Question: With reference to the following question: <URL>
I have solved the problem using the solution provided by Erik Aigner which is:
'''
NSData *data = ...;
NSUInteger capacity = [data length] * 2;
NSMutableString *stringBuffer = [NSMutableString stringWithCapacity:capacity];
const unsigned char *dataBuffer = [data bytes];
NSInteger i;
for (i=0; i<[data length]; ++i) {
[stringBuffer appendFormat:@"%02X", (NSUInteger)dataBuffer[i]];
}
'''
However, there is one small problem in that if there are extra zeros at the back, the string value would be different. For eg. if the hexa data is of a string @"3700000000000000", when converted using a scanner to integer:
'''
unsigned result = 0;
NSScanner *scanner = [NSScanner scannerWithString:stringBuffer];
[scanner scanHexInt:&result];
NSLog(@"INTEGER: %u",result);
'''
The result would be <PHONE>, which is incorrect. Shouldn't it be 55 as only the hexa 37 is taken?
So how do I get rid of the zeros?
Hi, thanks for clarifying my doubts. So what you're doing is to actually read the 64-bit integer directly from a byte pointer right? However I have another question. How do you actually cast NSData to a byte pointer?
To make it easier for you to understand, I'll explain what I did originally.
First, I displayed the data of the file I have (data is in hexadecimal)
'''
NSData *file = [NSData dataWithContentsOfFile:@"file path here"];
NSLog(@"Patch File: %@",file);
'''
Output:

Next, I read and offset the first 8 bytes of the file and converted them into a string.
'''
// 0-8 bytes
[file seekToFileOffset:0];
NSData *b = [file readDataOfLength:8];
NSUInteger capacity = [b length] * 2;
NSMutableString *stringBuffer = [NSMutableString stringWithCapacity:capacity];
const unsigned char *dataBuffer = [b bytes];
NSInteger i;
for (i=0; i<[b length]; ++i) {
[stringBuffer appendFormat:@"%02X", (NSUInteger)dataBuffer[i]];
}
NSLog(@"0-8 bytes HEXADECIMAL: %@",stringBuffer);
'''
As you can see, 0x3700000000000000 is the next 8 bytes. The only changes I would have to make to access the next 8 bytes would be to change the value of SeekFileToOffset to 8, so as to access the next 8 bytes of data.
All in all, the solution you gave me is useful, however it would not be practical to enter the hexadecimal values manually. If formatting the bytes as a string and then parsing them is not the way to do it, then how do I access the first 8 bytes of the data directly and cast them into a byte pointer?
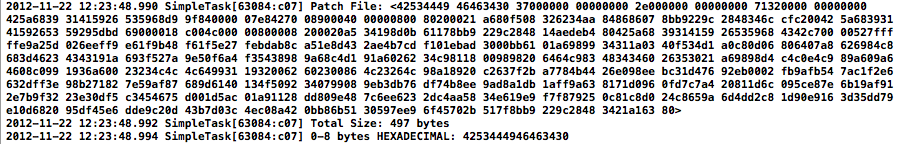
Answer: You appear to be trying to convert 8 bytes stored in an 'NSData' into an 64-bit integer (there are 8 bytes in 0x3700000000000000).
If this is your goal then doing it by formatting the bytes as a string and then parsing them is the way to do it. You need to find out what format (i.e. least or most significant byte first) your data is in and then use the appropriate endian conversion functions.
BTW the reason why you're getting <PHONE> (0xFFFFFFFF) is because you are asking the 'NSScanner' to read a 32-bit integer and your number (0x3700000000000000) overflows.
As the x86 is little-endian you can read a little-endian 64-bit integer direct from a byte pointer by just casting:
'''
Byte bytes[] = { 0x37, 0x00, 0x00, 0x00, 0x00, 0x00, 0x00, 0x00 };
NSLog(@"%lld", *(int64_t *)bytes);
'''
If you need to read big-endian data then you can use an endian conversion function such as 'Endian64_Swap' - which just flips what you have, so read then flip.
Note that the x86 does not data access to be aligned, but will perform better if it is.